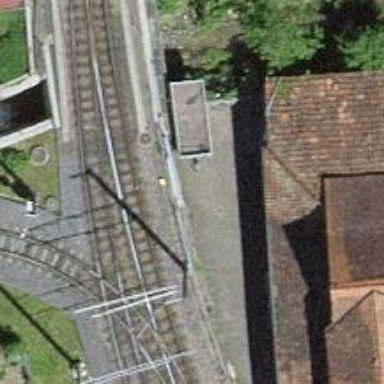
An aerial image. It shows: Tram railway with one track. The railway is electrified with contact lines.